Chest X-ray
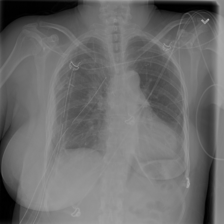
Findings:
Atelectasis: negative
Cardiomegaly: negative
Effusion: positive
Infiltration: negative
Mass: negative
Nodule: negative
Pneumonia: negative
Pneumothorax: negative
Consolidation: negative
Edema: negative
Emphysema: negative
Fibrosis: negative
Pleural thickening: negative
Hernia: negative